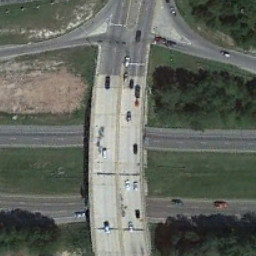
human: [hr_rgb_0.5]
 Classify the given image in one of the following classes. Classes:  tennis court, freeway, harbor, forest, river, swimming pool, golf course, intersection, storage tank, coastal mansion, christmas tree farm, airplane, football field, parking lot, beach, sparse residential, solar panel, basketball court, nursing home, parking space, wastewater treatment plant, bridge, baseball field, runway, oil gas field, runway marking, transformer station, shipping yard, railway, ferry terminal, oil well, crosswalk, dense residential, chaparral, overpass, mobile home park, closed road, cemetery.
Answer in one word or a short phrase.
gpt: overpass